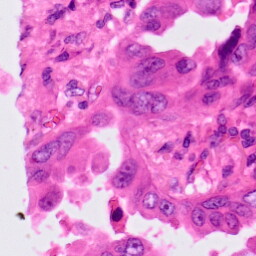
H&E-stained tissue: Lung